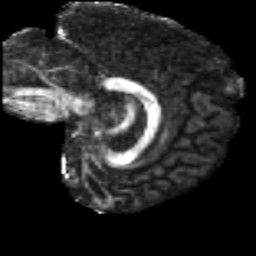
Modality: FA
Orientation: sagittal
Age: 46
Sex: male
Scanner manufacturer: siemens
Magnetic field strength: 3 T
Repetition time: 5 s
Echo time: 0.092 s